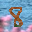
Label: 8